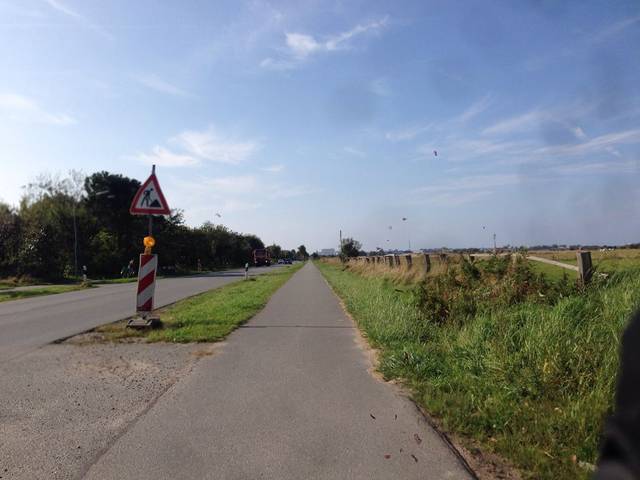
Region: Germany
Coordinates: 54.899, 8.349